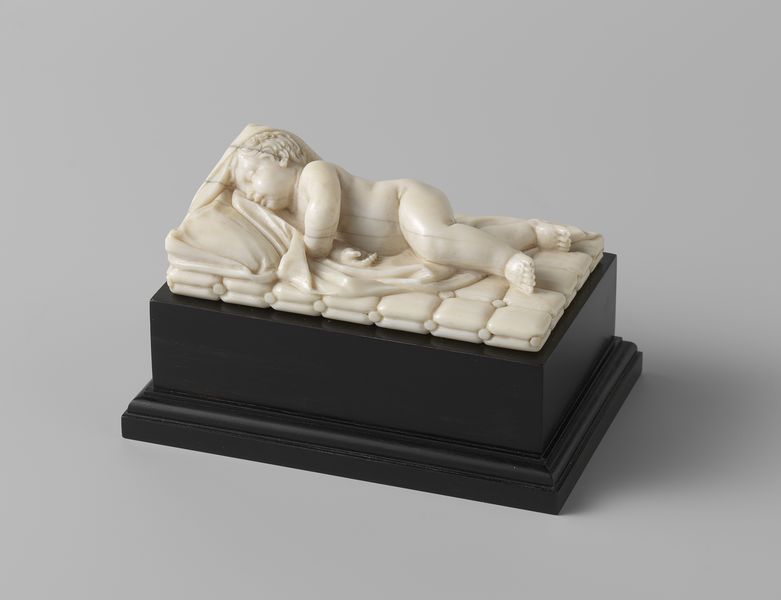
Titel: Slapend kind
Künstler: Artus Quellinus
Standort: Amsterdam
Institution: Rijksmuseum
Schlagwörter: kopf, nackt, schlaf, weiß, mund, nase, schwarz, arm, falten, sockel, tot, haare, decke, kind, locken, engel, beine, liegen, schlafen, schlafend, füsse, kissen, bett, laken, liegend, matratze, truhe, seite, schnitzerei, kasten, liegt, urne, geschnitzt, elfenbein, ruht, ruhend, schläft, seitenlage, po